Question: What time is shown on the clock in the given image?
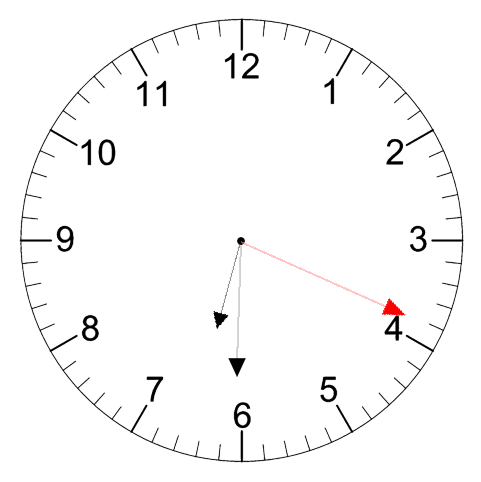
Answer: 06:30:19